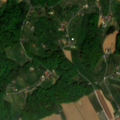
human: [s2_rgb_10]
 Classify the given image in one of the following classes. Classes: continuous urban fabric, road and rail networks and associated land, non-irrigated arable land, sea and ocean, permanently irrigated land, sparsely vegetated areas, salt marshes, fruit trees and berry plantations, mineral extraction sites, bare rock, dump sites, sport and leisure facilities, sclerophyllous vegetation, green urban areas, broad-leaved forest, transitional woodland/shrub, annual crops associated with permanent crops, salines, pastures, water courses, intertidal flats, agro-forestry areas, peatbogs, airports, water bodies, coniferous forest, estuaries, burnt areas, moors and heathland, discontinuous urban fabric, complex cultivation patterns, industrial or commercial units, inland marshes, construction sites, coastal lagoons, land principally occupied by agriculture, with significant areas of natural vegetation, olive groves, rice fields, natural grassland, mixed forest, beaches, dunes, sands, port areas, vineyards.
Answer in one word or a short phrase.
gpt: non-irrigated arable land, complex cultivation patterns, land principally occupied by agriculture, with significant areas of natural vegetation, broad-leaved forest